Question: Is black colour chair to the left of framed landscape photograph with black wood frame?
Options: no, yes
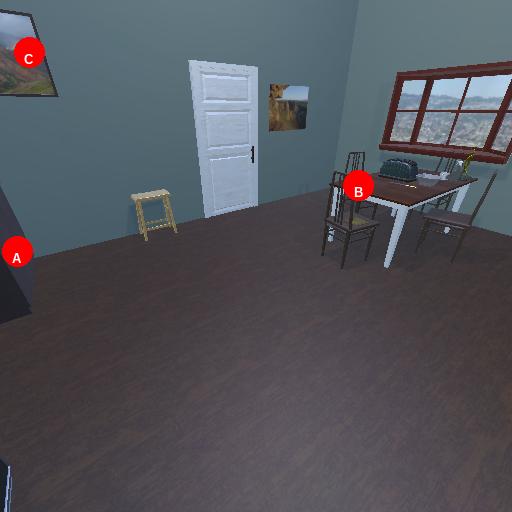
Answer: no